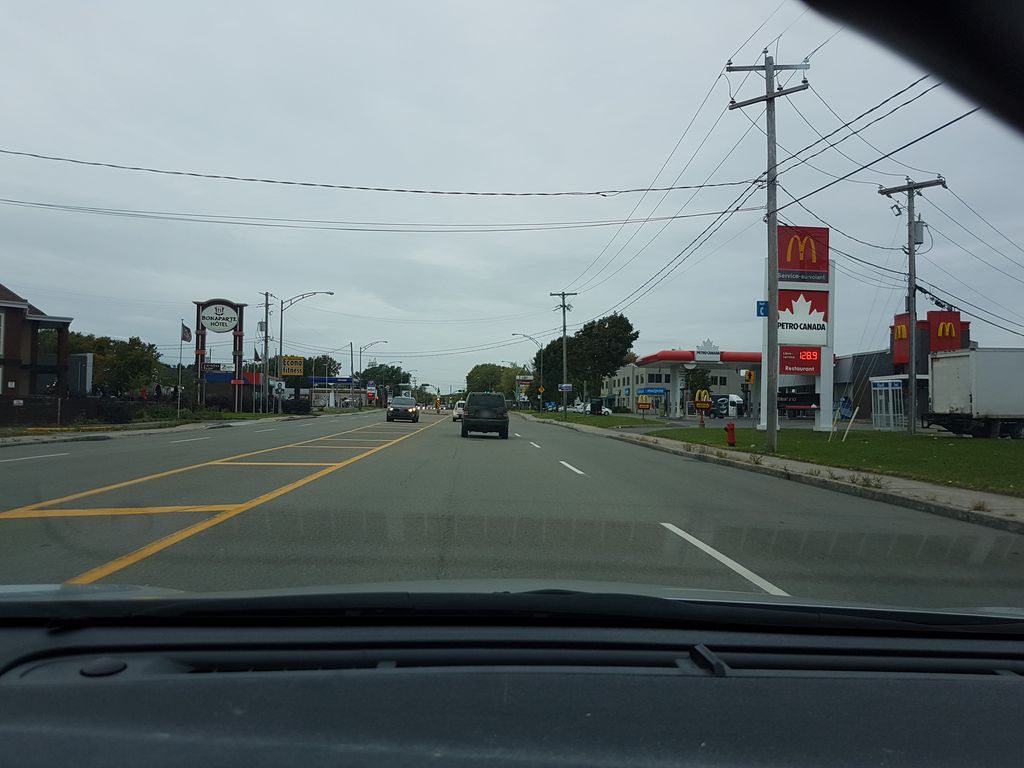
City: quebec_city